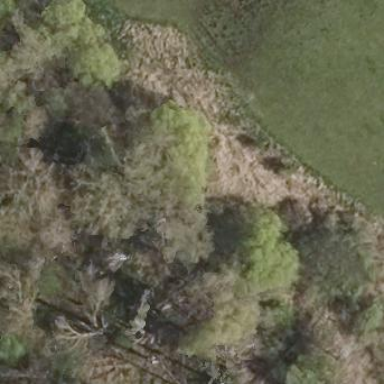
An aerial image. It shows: Wetland area dominated by reedbeds.